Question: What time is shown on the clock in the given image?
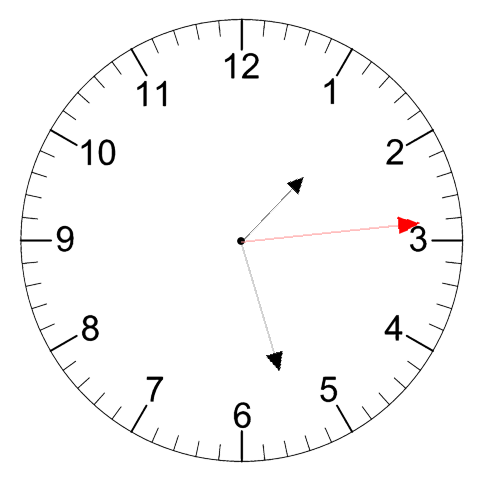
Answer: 01:27:14